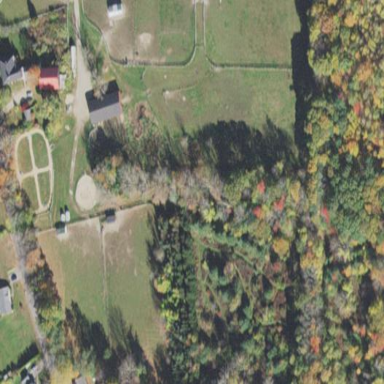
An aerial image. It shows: Fence is in the image.